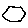
Label: hexagon